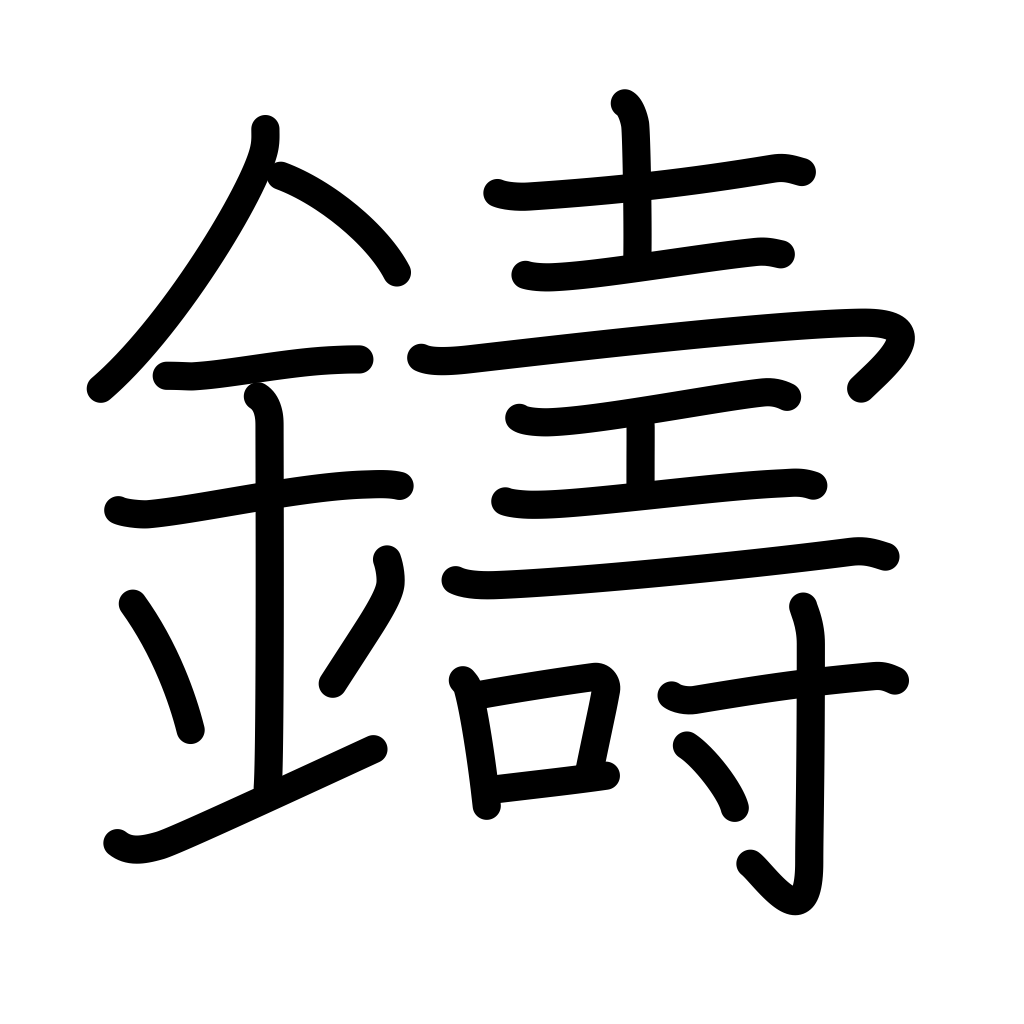
Meaning: cast, mint